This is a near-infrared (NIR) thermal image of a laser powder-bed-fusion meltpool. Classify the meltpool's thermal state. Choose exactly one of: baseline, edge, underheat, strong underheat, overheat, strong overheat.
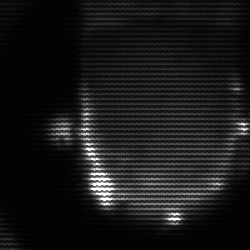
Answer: baseline